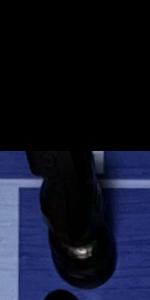
Label: Knight_Black